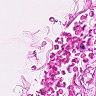
Metastatic tissue present: no